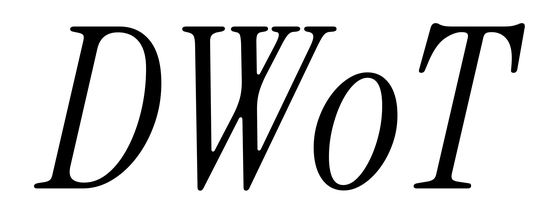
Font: InstrumentSerif-Italic